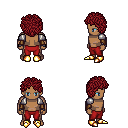
a pixel art fantasy rpg character, male body template, human, dark skin, steel arm armor, red pants, brunette curly afro hairstyle, leather bracers, gold boots, four views (front, back, left, right), 2x2 character sprite sheet, small pixel art, hard edges, no anti-aliasing